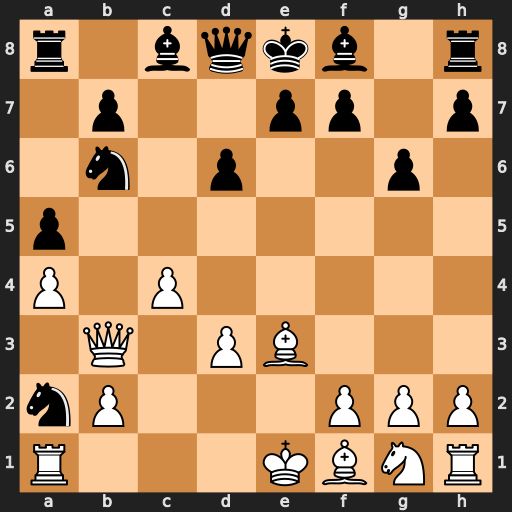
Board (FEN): r1bqkb1r/1p2pp1p/1n1p2p1/p7/P1P5/1Q1PB3/nP3PPP/R3KBNR
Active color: w
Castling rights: KQkq
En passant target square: -
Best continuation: Bxb6 Qxb6 Qxb6